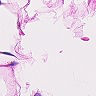
Metastatic tissue present: no